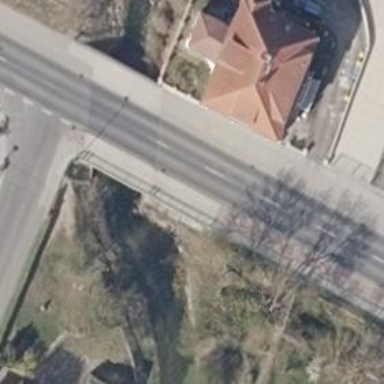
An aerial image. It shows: Primary highway bridge with asphalt surface. The bridge has sidewalks on both sides and separate cycle track.